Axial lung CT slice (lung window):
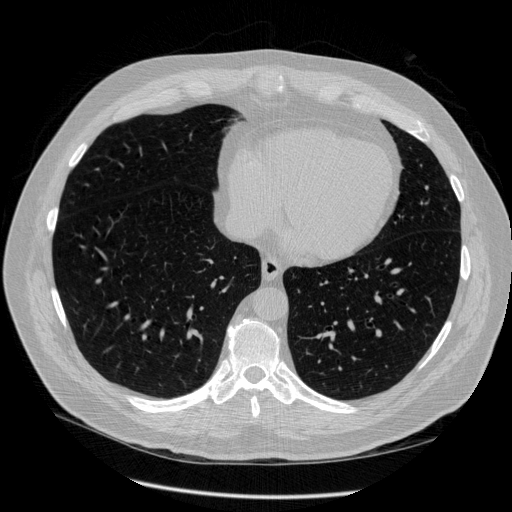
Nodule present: no